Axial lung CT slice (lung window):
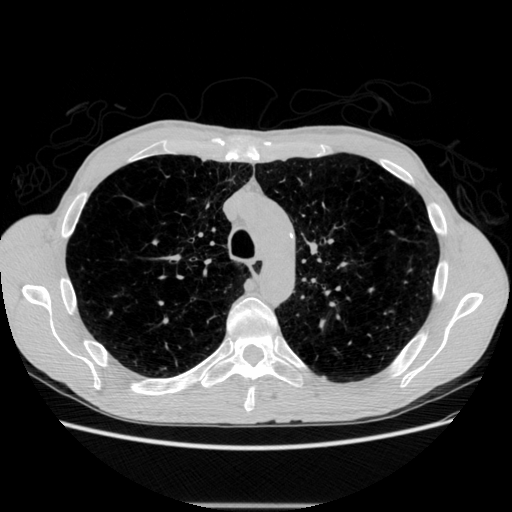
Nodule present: no